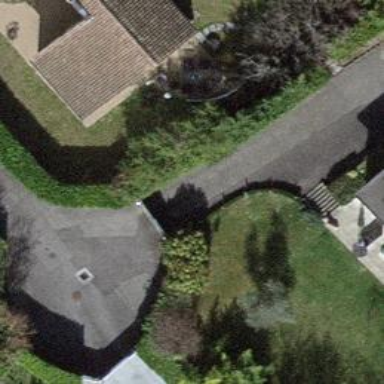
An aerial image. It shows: Gate.